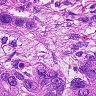
Metastatic tissue present: yes